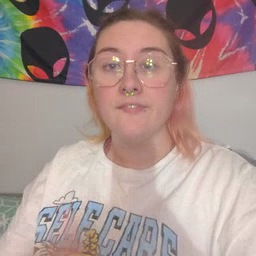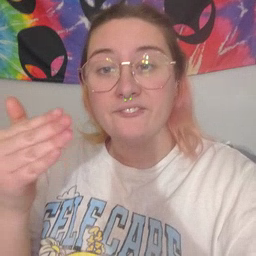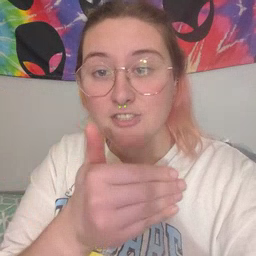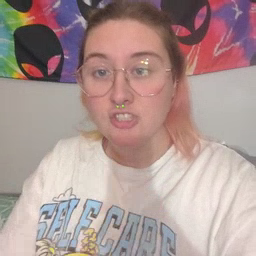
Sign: fish